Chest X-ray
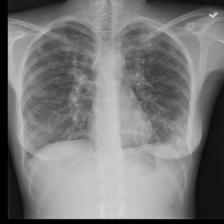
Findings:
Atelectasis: negative
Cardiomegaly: negative
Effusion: negative
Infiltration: negative
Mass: negative
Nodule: negative
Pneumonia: negative
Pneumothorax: negative
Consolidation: negative
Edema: negative
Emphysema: negative
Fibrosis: negative
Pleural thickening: negative
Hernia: negative